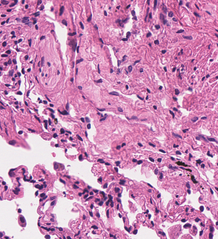
Tumor epithelial tissue: no
Tumor-associated stroma tissue: no
Normal tissue: yes